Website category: auto
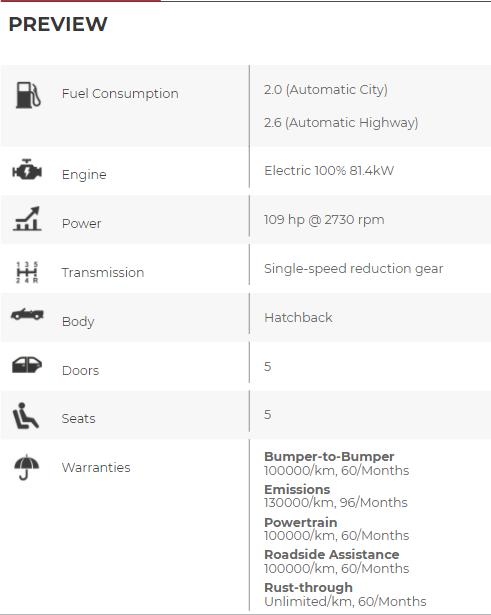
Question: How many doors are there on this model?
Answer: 5

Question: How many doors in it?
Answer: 5

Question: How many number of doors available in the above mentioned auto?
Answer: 5

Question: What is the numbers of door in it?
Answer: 5

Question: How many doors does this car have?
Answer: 5

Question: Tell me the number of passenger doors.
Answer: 5

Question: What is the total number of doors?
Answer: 5

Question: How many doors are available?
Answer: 5

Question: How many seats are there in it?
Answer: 5

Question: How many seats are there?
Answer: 5

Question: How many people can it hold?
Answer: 5

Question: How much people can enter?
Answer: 5

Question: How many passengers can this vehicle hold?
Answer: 5

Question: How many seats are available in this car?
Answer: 5

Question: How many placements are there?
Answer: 5

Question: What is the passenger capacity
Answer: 5

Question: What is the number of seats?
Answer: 5

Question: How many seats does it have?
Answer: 5

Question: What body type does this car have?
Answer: Hatchback

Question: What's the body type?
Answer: Hatchback

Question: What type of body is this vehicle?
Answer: Hatchback

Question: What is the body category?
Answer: Hatchback

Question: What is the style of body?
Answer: Hatchback

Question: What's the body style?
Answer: Hatchback

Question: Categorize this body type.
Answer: Hatchback

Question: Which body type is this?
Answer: Hatchback

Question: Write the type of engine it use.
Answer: Electric 100% 81.4kW

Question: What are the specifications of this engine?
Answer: Electric 100% 81.4kW

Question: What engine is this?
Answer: Electric 100% 81.4kW

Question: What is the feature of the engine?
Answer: Electric 100% 81.4kW

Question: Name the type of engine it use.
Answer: Electric 100% 81.4kW

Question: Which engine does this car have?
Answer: Electric 100% 81.4kW

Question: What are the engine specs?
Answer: Electric 100% 81.4kW

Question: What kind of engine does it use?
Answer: Electric 100% 81.4kW

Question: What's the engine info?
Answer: Electric 100% 81.4kW

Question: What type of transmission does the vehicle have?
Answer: Single-speed reduction gear

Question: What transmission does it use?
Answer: Single-speed reduction gear

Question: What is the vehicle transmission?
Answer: Single-speed reduction gear

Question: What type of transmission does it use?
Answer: Single-speed reduction gear

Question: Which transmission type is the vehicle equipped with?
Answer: Single-speed reduction gear

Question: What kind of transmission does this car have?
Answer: Single-speed reduction gear

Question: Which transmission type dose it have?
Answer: Single-speed reduction gear

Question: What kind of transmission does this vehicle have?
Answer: Single-speed reduction gear

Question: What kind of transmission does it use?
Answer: Single-speed reduction gear

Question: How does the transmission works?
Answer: Single-speed reduction gear

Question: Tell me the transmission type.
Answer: Single-speed reduction gear

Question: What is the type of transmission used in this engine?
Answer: Single-speed reduction gear

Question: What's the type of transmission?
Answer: Single-speed reduction gear

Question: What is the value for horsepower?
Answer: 109 hp @ 2730 rpm

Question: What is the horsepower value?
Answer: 109 hp @ 2730 rpm

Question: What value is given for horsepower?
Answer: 109 hp @ 2730 rpm

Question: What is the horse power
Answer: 109 hp @ 2730 rpm

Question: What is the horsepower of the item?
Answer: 109 hp @ 2730 rpm

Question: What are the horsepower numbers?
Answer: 109 hp @ 2730 rpm

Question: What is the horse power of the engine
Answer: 109 hp @ 2730 rpm

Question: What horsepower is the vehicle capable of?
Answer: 109 hp @ 2730 rpm

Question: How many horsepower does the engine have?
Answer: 109 hp @ 2730 rpm

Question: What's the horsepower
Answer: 109 hp @ 2730 rpm

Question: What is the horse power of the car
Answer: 109 hp @ 2730 rpm

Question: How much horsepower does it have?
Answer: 109 hp @ 2730 rpm

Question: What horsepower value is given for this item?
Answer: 109 hp @ 2730 rpm

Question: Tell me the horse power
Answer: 109 hp @ 2730 rpm

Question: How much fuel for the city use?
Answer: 2.0 (Automatic City)

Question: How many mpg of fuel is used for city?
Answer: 2.0 (Automatic City)